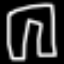
Label: pants